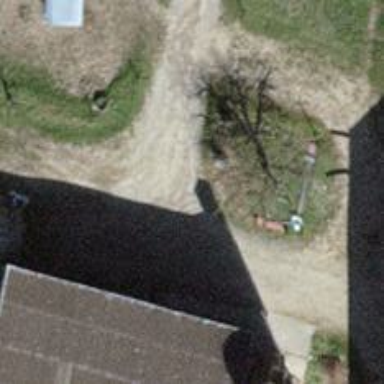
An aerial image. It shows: Single tag "natural: tree."